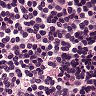
Metastatic tissue present: no